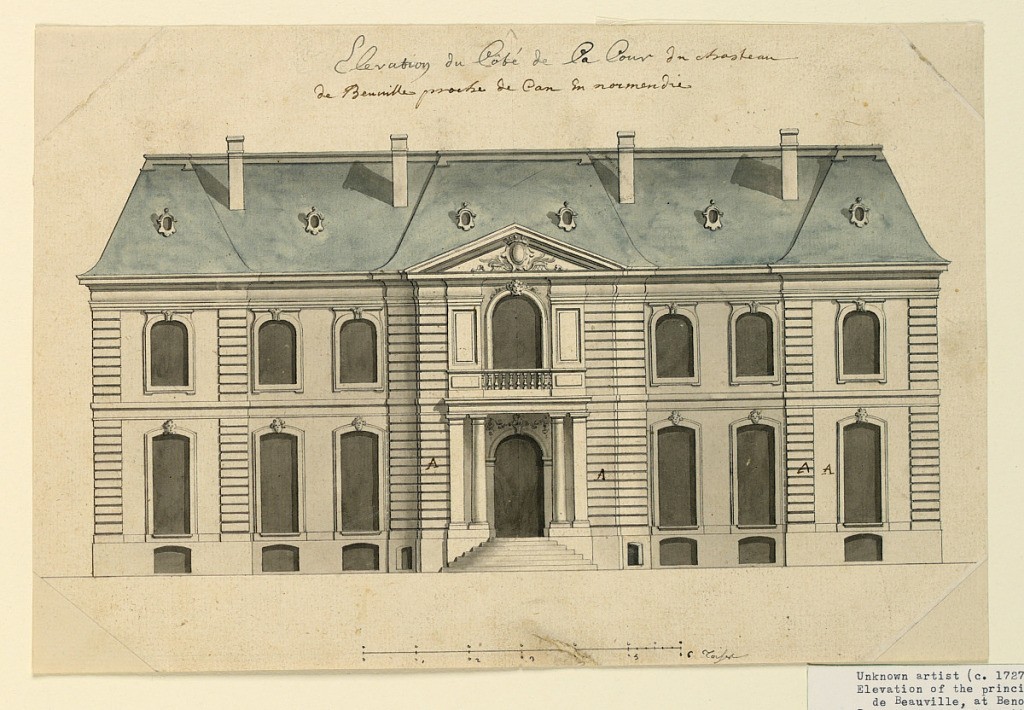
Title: The Front Elevation of a Villa in Benoille
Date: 1725
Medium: Pen and ink, brush and watercolor on paper
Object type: Drawing
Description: Horizontal rectangle. Corresponding to the print, in opposite direction. Traced. Reverse: reddened.